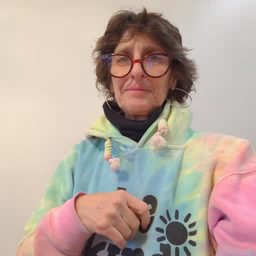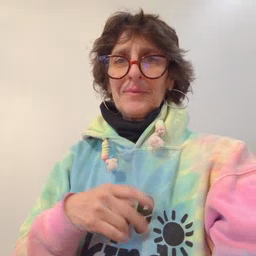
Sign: shirt